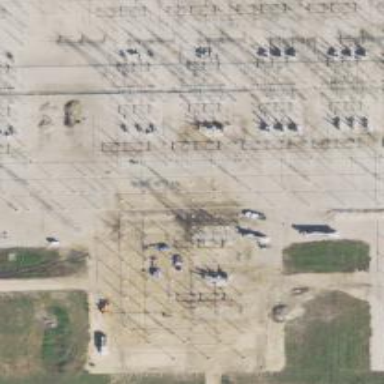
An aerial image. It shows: Switch for power supply.